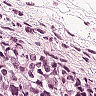
Metastatic tissue present: yes